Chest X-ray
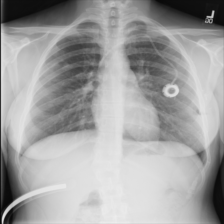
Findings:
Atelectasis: negative
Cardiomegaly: negative
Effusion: negative
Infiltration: negative
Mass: negative
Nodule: negative
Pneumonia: negative
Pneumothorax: negative
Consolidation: negative
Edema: negative
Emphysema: negative
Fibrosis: negative
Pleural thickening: negative
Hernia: negative